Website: macys
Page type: gifting
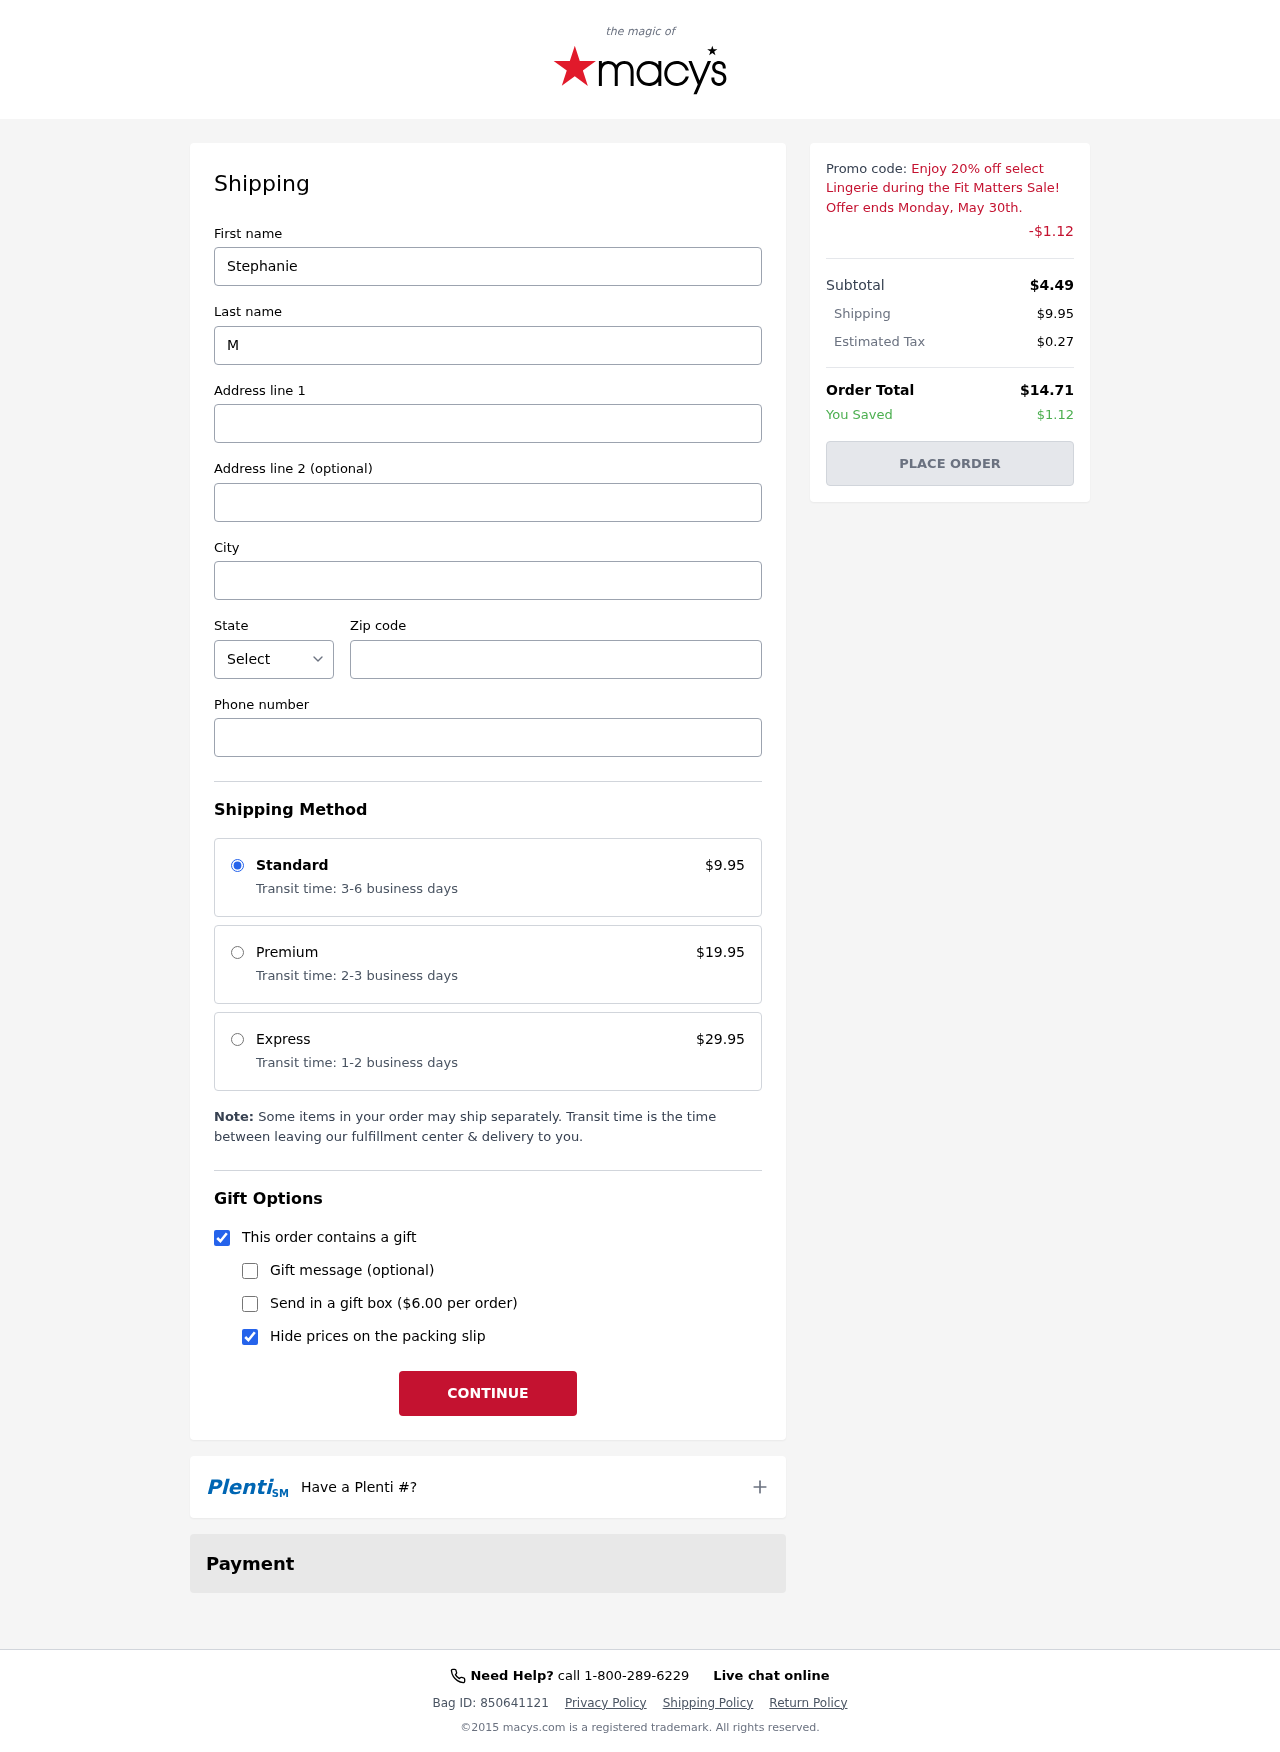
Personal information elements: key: PII_CITY
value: Sandrafurt
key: PII_FIRSTNAME
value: Stephanie
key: PII_LASTNAME
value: Mayo
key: PII_PHONE
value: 6482522873
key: PII_POSTCODE
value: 15721
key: PII_STATE_ABBR
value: HI
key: PII_STREET
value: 4315 Melissa Grove
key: PII_STREET2
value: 00154 Murray Motorway
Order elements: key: ORDER_SHIPPING_COST
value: $9.95
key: ORDER_DISCOUNT
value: -$1.12
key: ORDER_SUBTOTAL
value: $4.49
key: ORDER_TAX
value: $0.27
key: ORDER_TOTAL
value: $14.71
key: ORDER_SAVINGS
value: $1.12